Interaction volume radius: 5 \u00c5
Interaction volume height: 15 \u00c5
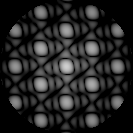
Disorder parameter: 0.006316